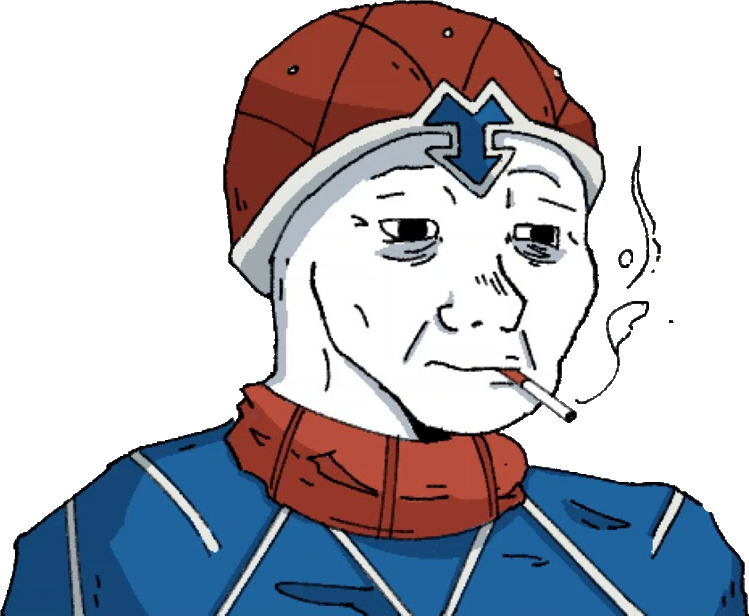
Label: 5_Doomer